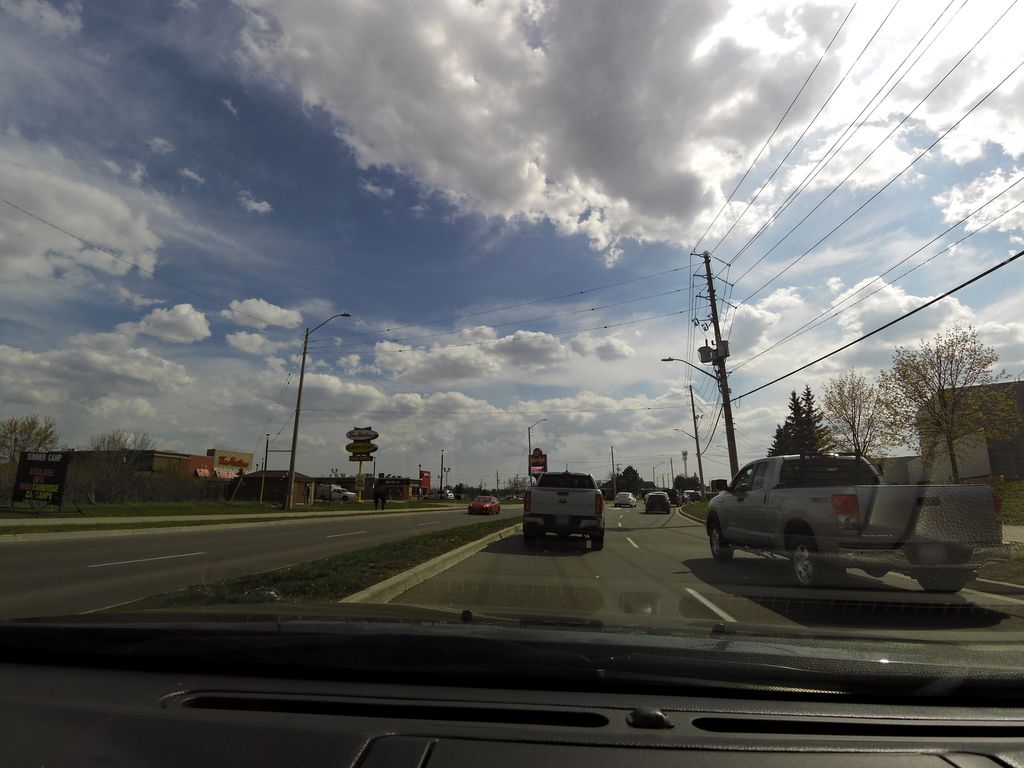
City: kitchener-waterloo